Question: i have 2 table
pegawai table and absensi table
i have issue .. i cant display id from pegawai table when i select it by nip
this is my table picture

my view code :
'''
<input type="text" name="nip" id="nip">
'''
my implement code :
'''
@Override
public ResultSet getByNip(String nip) {
ResultSet rs = (ResultSet) em.createQuery("select a.id from Pegawai a WHERE a.nip='"+nip+"'");
return rs;
}
'''
my controller code :
'''
@RequestMapping(value = "ProsesAbsensi.htm", method = RequestMethod.POST)
public String prosesAbsensi(ModelMap modelMap, HttpServletResponse response,
@RequestMapping(value = "ProsesAbsensi.htm", method = RequestMethod.POST)
public String prosesAbsensi(ModelMap modelMap, HttpServletResponse response,
@ModelAttribute("Absensi") Absensi a,
@RequestParam(value = "nip", required = false) String nip
) throws SQLException, IOException {
PegawaiImplement pi = new PegawaiImplement();
ResultSet rs = pi.getByNip(nip);
AbsensiImplement ai = new AbsensiImplement();
ai.insert(a);
return "Depan";
}
'''
how do i get id from pegawai table into my controller ?
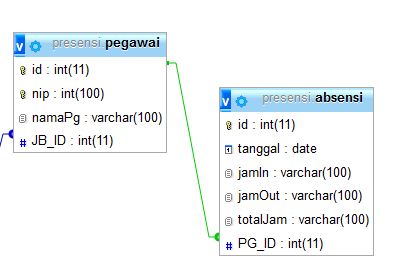
Answer: I'd highly recommend to improve your design. As I see you are using Spring and JPA. In this case I'd suggest to take a look at Spring Data JPA: <URL>
With this you'd end up with following code in your service layer
'''
public Pegawai getByNip(String nip) {
return pegawaiRepository.findByNip(nip);
}
'''
In your controller you simply write
'''
service.getByNip(nip).getId()
'''
in order to get the ID.
If you can't do this (for whatever reason), you would use your entity manager to create a query (no result set). You can get examples here: <URL>. In your case:
'''
em.createQuery("select a.id from Pegawai a WHERE a.nip='"+nip+"'").getSingleResult();
'''